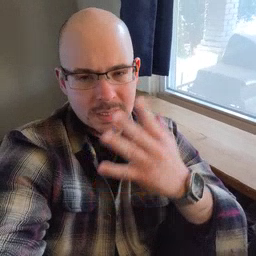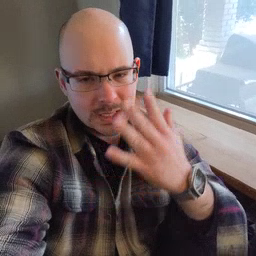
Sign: hesheit